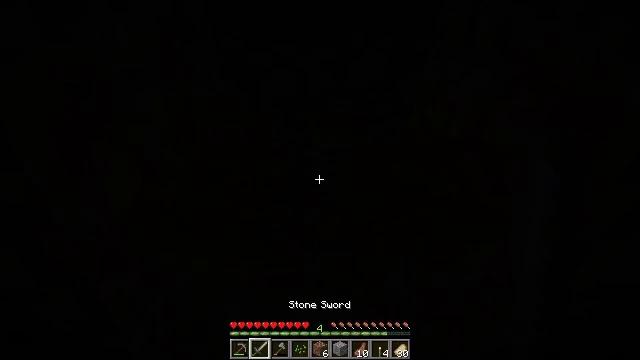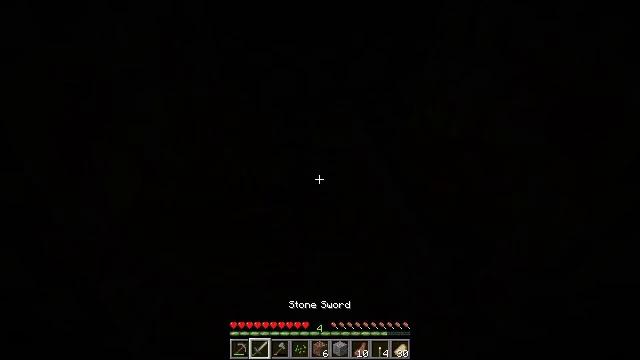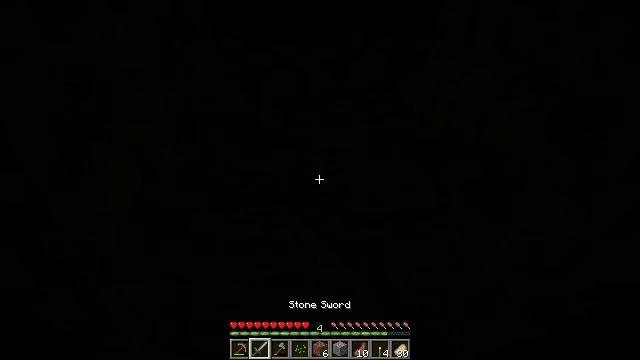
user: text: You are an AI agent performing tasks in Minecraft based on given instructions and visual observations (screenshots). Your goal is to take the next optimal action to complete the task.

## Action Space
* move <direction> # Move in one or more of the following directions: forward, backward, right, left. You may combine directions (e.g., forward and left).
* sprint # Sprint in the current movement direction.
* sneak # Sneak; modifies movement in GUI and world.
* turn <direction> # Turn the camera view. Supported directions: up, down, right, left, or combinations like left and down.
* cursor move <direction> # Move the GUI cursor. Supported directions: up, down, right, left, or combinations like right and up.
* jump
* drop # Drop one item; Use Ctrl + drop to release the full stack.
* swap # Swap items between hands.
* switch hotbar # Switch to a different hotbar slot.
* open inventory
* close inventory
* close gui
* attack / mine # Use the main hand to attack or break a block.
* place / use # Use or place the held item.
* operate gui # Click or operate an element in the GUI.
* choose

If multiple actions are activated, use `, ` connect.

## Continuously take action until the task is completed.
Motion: motion action
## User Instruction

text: Get dirt block.
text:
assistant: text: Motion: attack / mine
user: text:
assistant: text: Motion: attack / mine
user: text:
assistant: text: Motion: attack / mine